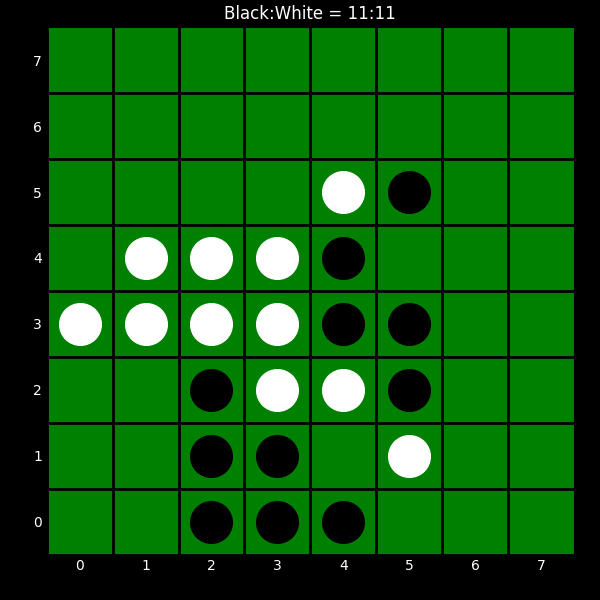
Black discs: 11
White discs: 11